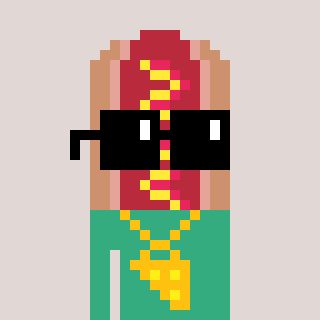
a pixel art character with square black sunglasses, a hotdog-shaped head and a teal-colored body on a warm background